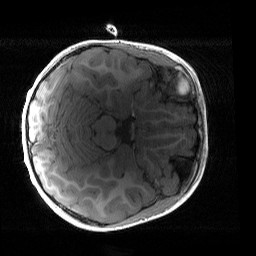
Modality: T1w
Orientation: axial
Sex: male
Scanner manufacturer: siemens
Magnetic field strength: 3 T
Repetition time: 1.9 s
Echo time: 0.00243 s